Interaction volume radius: 5 \u00c5
Interaction volume height: 20 \u00c5
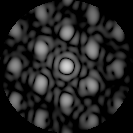
Disorder parameter: 0.3354